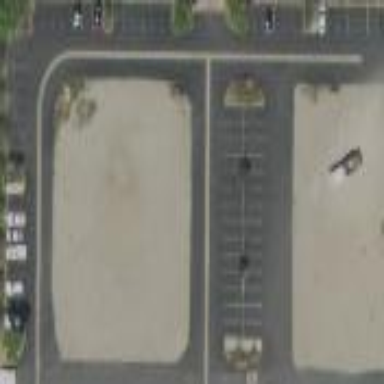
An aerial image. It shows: Parking area with asphalt surface.